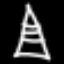
Label: The Eiffel Tower